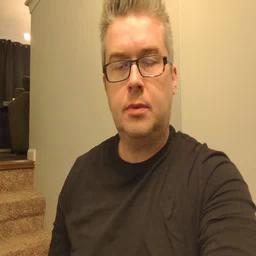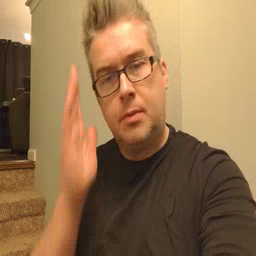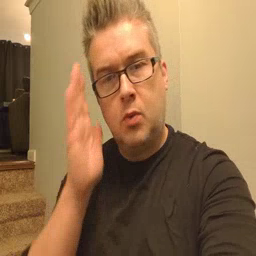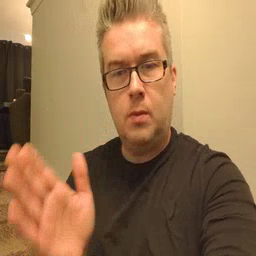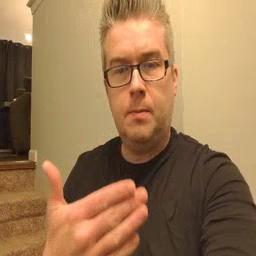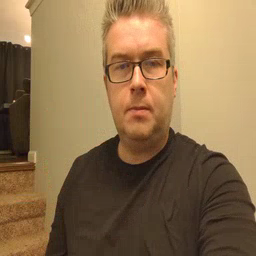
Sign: bedroom